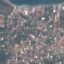
Land use / land cover class: Residential